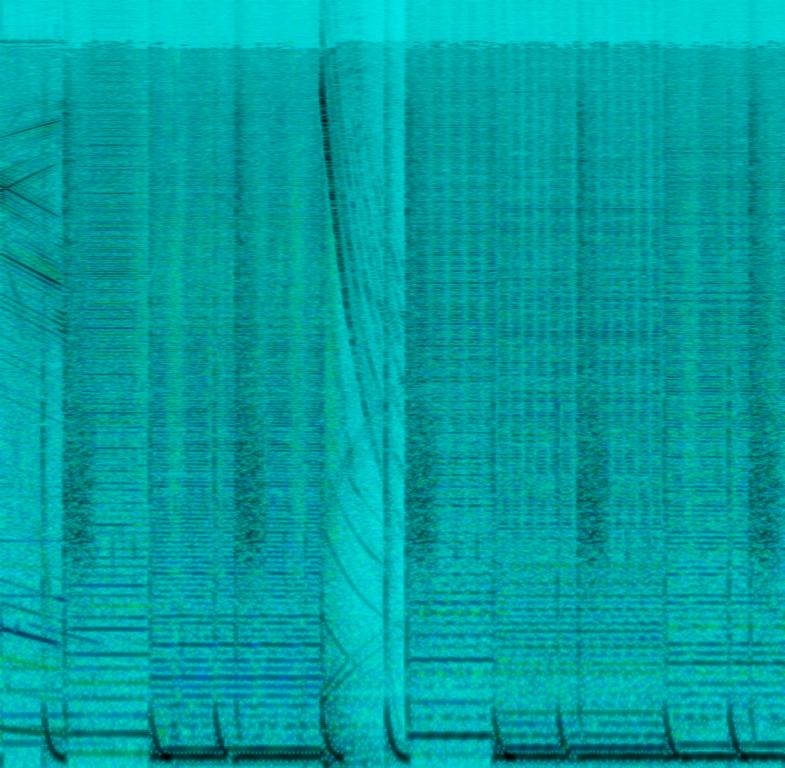
The low quality recording features a dubstep song that consists of buzzy, manic synth bass, punchy kick, slapping claps and high pitched laser riser. At the end of the loop, there is a short snippet of a much calmer section that consists of mellow claps, stuttering hi hats and arpeggiated dark piano melody. Overall it sounds aggressive and energetic.